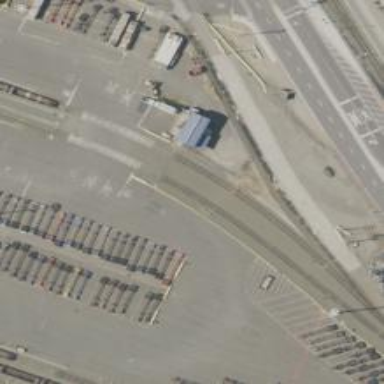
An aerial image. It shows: Railway yard.